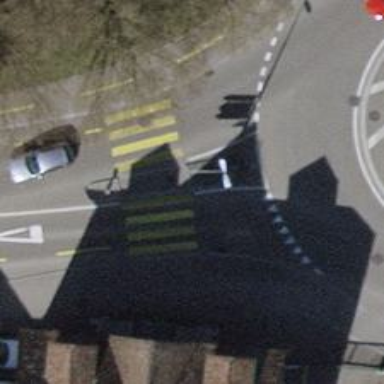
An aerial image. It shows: Footway with zebra crossing.